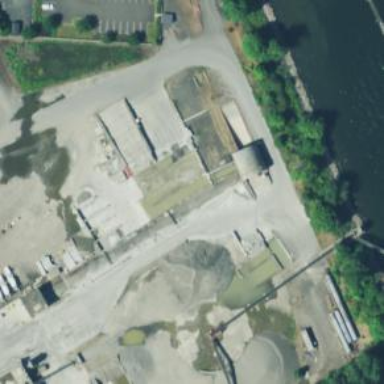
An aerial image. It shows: Bunker silo building containing waste concrete.